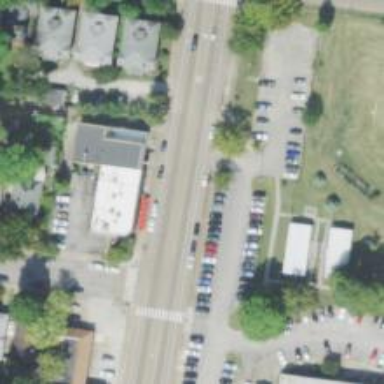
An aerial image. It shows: Alley classified as service road.